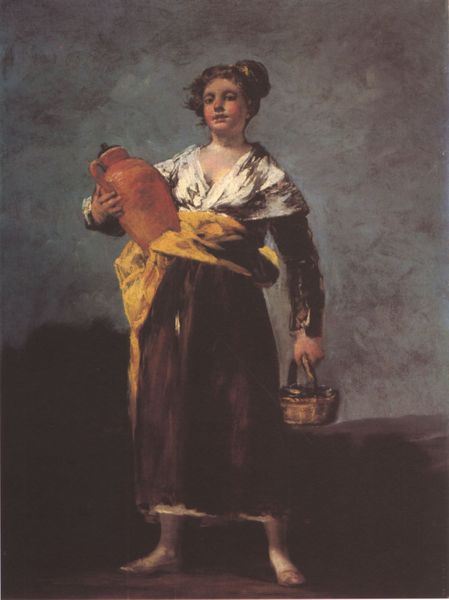
Titel: Die Wasserträgerin
Künstler: Francisco de Goya
Institution: Budapest, Museum der bildenden Künste
Schlagwörter: blau, dunkel, gemälde, himmel, schurz, weiß, gelb, mädchen, frau, grau, haar, kleid, tuch, rock, flasche, arm, halten, knoten, tragen, gewand, amphore, henkel, kanne, krug, ton, schärpe, dutt, bäuerin, ernte, lila, korb, stola, griff, haarknoten, schultertuch, tuche, rote backen, flache